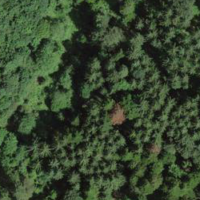
EUNIS habitat code: 43
Species observed at this site:
Dryocopus martius